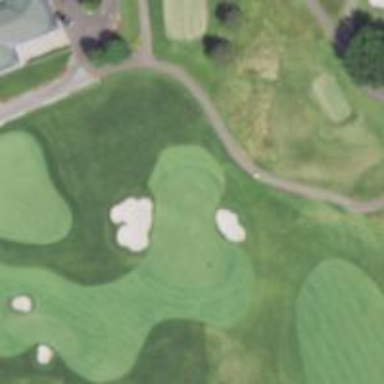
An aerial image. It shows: Path for both roads and golfers.